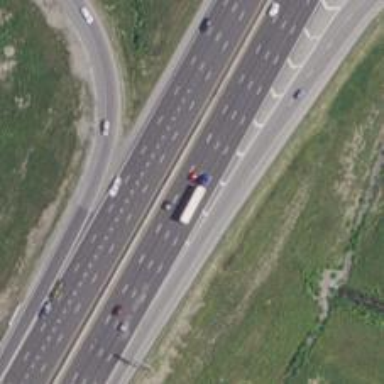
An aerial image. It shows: Asphalt motorway with embankment.